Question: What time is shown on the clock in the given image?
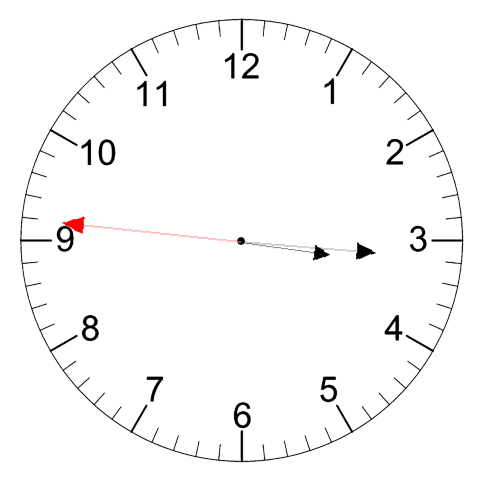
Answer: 03:15:46